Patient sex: M
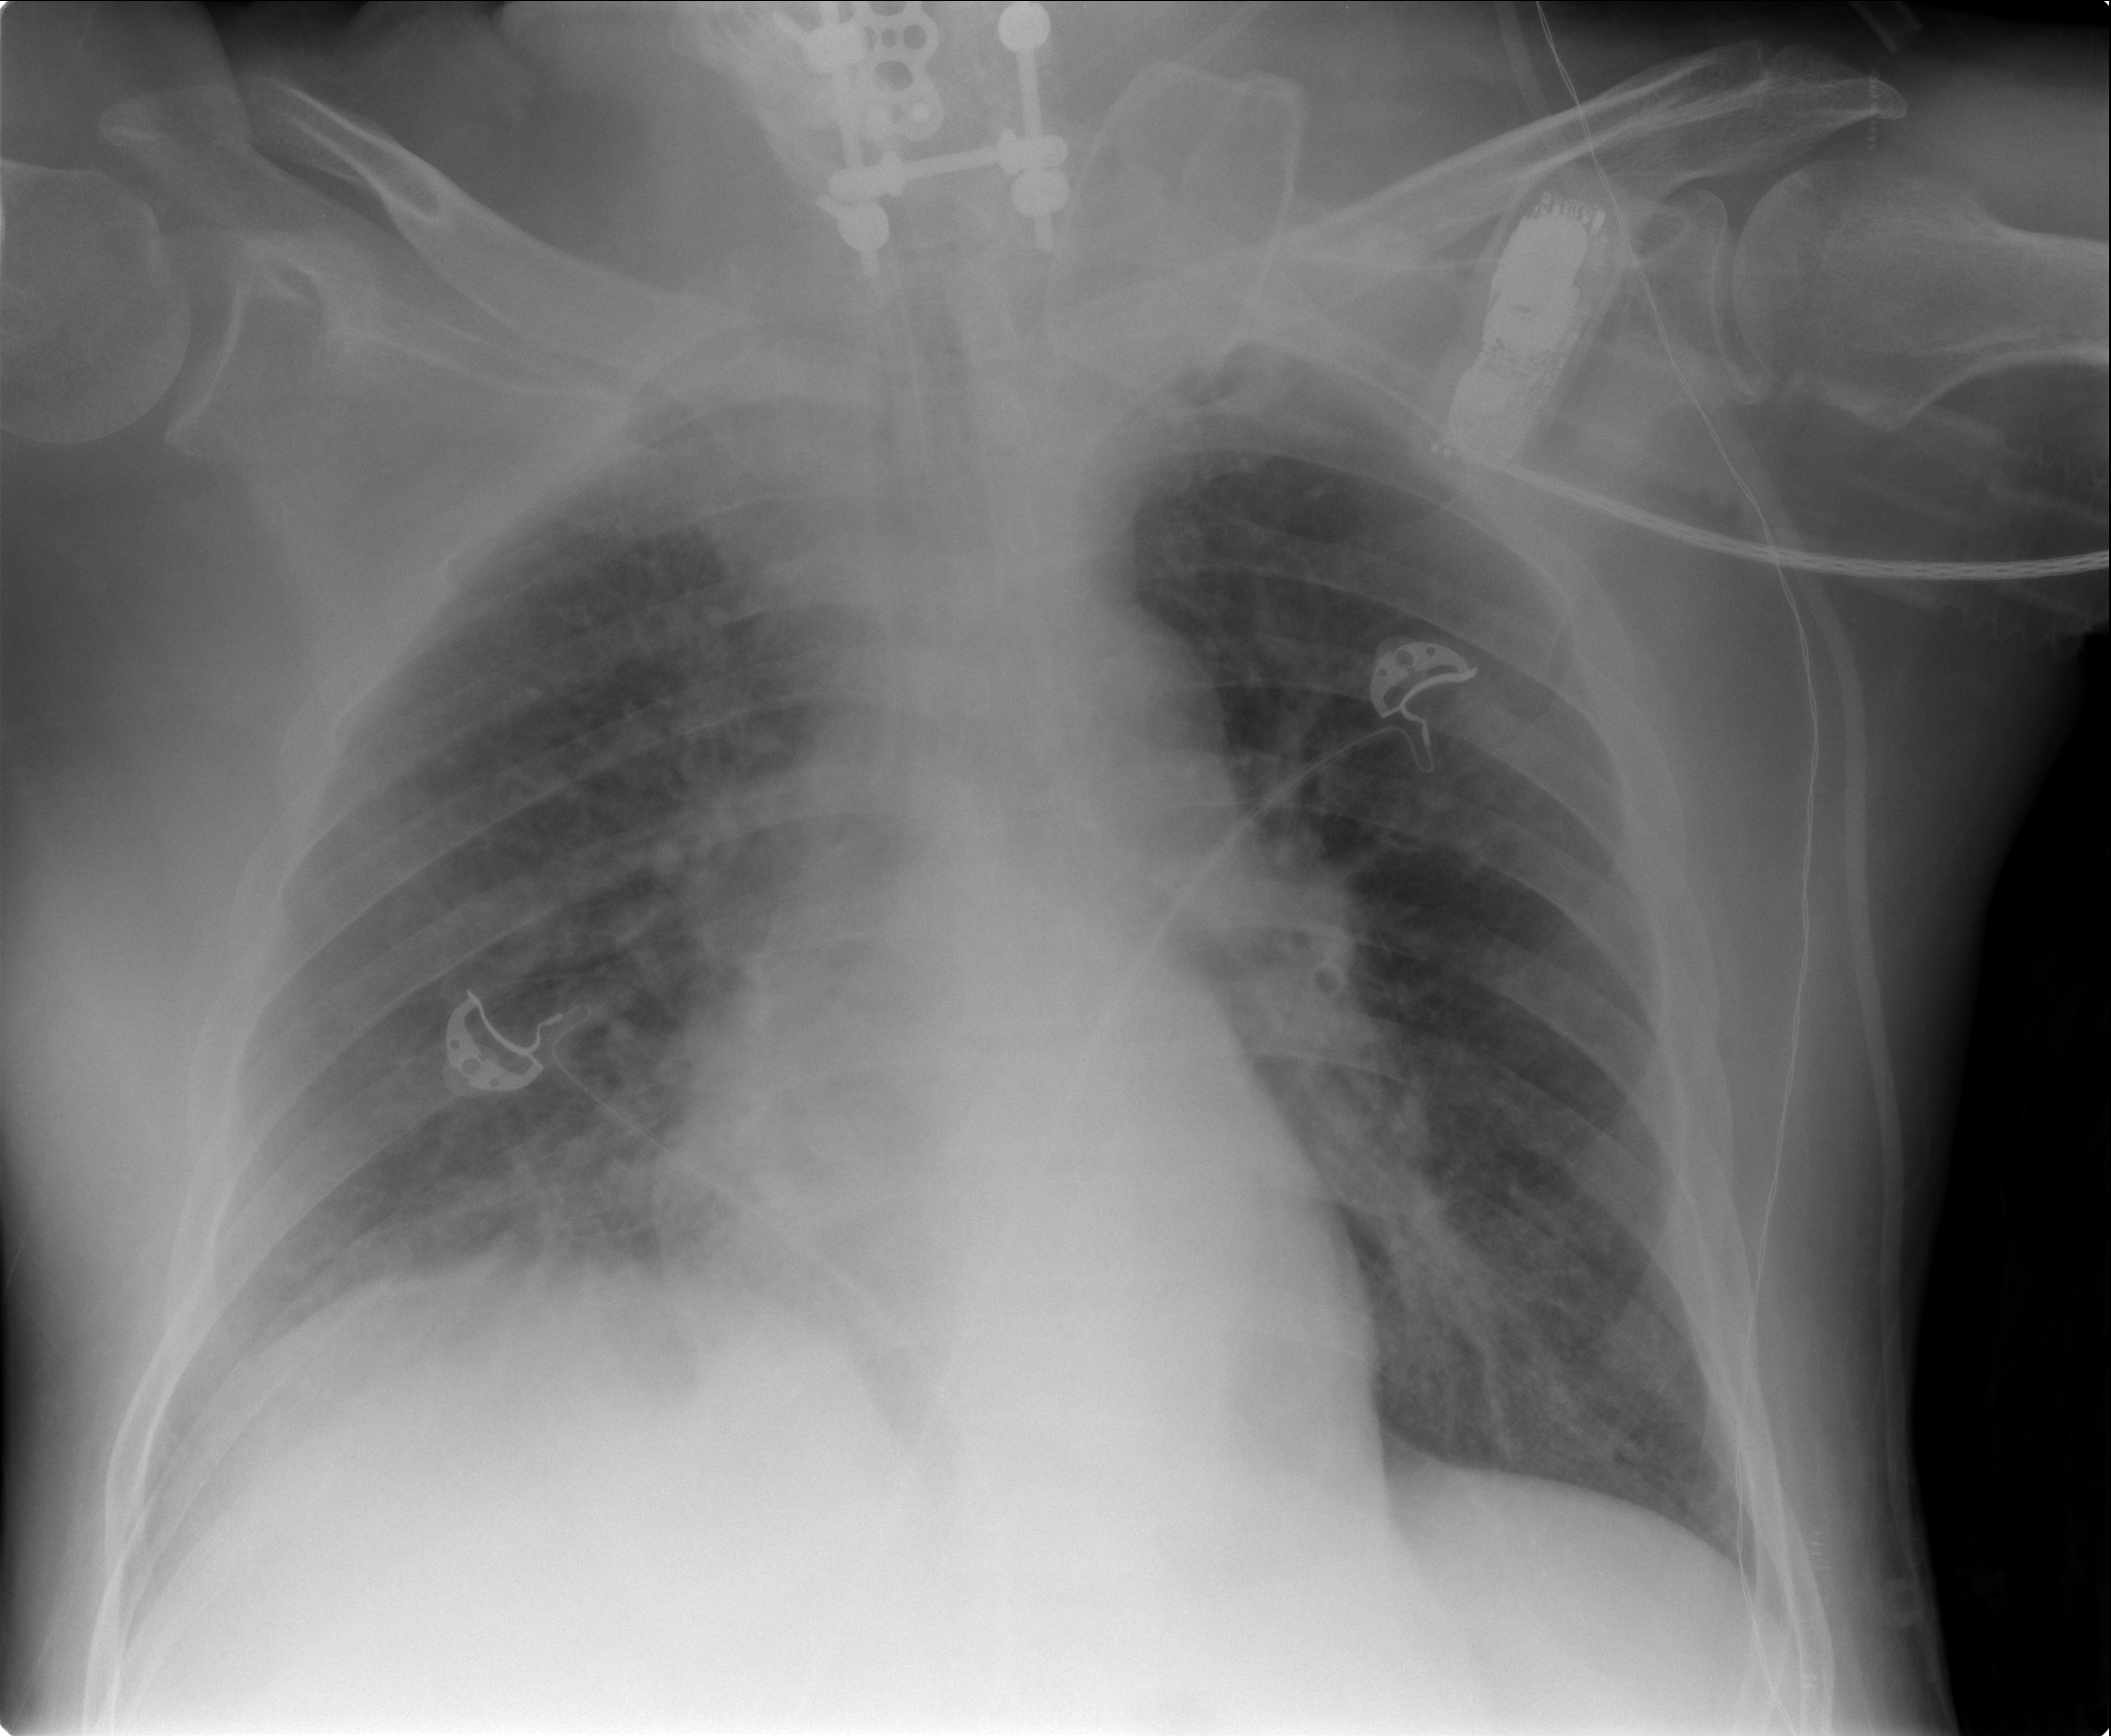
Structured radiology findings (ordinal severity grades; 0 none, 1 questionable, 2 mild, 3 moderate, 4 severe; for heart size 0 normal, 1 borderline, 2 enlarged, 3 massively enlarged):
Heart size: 0
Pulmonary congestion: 0
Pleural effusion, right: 1
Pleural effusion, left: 0
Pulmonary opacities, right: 2
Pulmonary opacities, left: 1
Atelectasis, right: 2
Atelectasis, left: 2